Question: Hi all I am trying to aggregate the number of searches that clients are doing. I currently have this working for 1 day. I would also like to put in a column for searches for that week, month, year and total
'''
USE live_travelcoglog;
SELECT lu.Name, lu.UID, IFNULL(l.AgentId, 'CP Total') AS "CP", COUNT(*) AS "DateTotal", MAX(l.Submitted) AS "LastSearchTime"
FROM logs l INNER JOIN live_travelcog.users lu ON l.ChannelPartnerId = lu.CustId
WHERE Submitted BETWEEN '2014-04-23 00:00:00' AND '2014-04-23 23:59:59'
AND l.MessageType = 'COG_HotelAvail_RS'
GROUP BY lu.Name, l.AgentId ASC WITH ROLLUP;
'''

Now I can run the queries for the different values that I am after but I am sure there is a nicer way that they can all be grouped together. If someone could kindly point me in the right direction it would be greatly appreciated.
Thanks
Daz
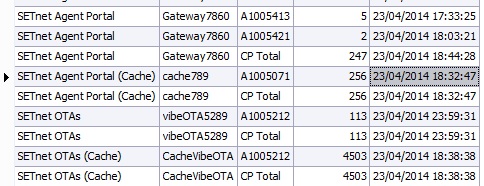
Answer: Is this the sort of thing you were looking for?
'''
USE live_travelcoglog;
SELECT
lu.Name,
lu.UID,
IFNULL(l.AgentId, 'CP Total') AS "CP",
SUM(Submitted BETWEEN '2014-04-23 00:00:00' AND '2014-04-23 23:59:59') AS DateTotal,
SUM(Submitted BETWEEN '2014-04-17 00:00:00' AND '2014-04-23 23:59:59') AS WeekTotal,
SUM(Submitted BETWEEN '2014-04-01 00:00:00' AND '2014-04-23 23:59:59') AS MonthTotal,
MAX(l.Submitted) AS "LastSearchTime"
FROM logs l
INNER JOIN live_travelcog.users lu
ON l.ChannelPartnerId = lu.CustId
WHERE
l.MessageType = 'COG_HotelAvail_RS'
GROUP BY
lu.Name,
l.AgentId ASC
WITH ROLLUP;
'''